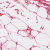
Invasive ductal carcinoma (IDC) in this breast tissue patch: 0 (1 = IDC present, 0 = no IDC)